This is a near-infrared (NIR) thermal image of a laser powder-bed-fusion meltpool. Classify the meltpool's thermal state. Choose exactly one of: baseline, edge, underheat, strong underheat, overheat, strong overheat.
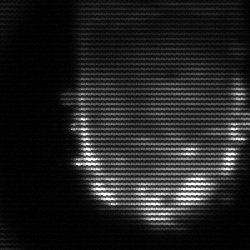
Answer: baseline